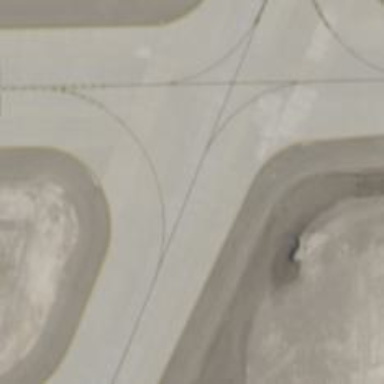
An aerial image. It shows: Image of taxiway at airport.